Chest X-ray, PA view. Patient: 20 years old, sex M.
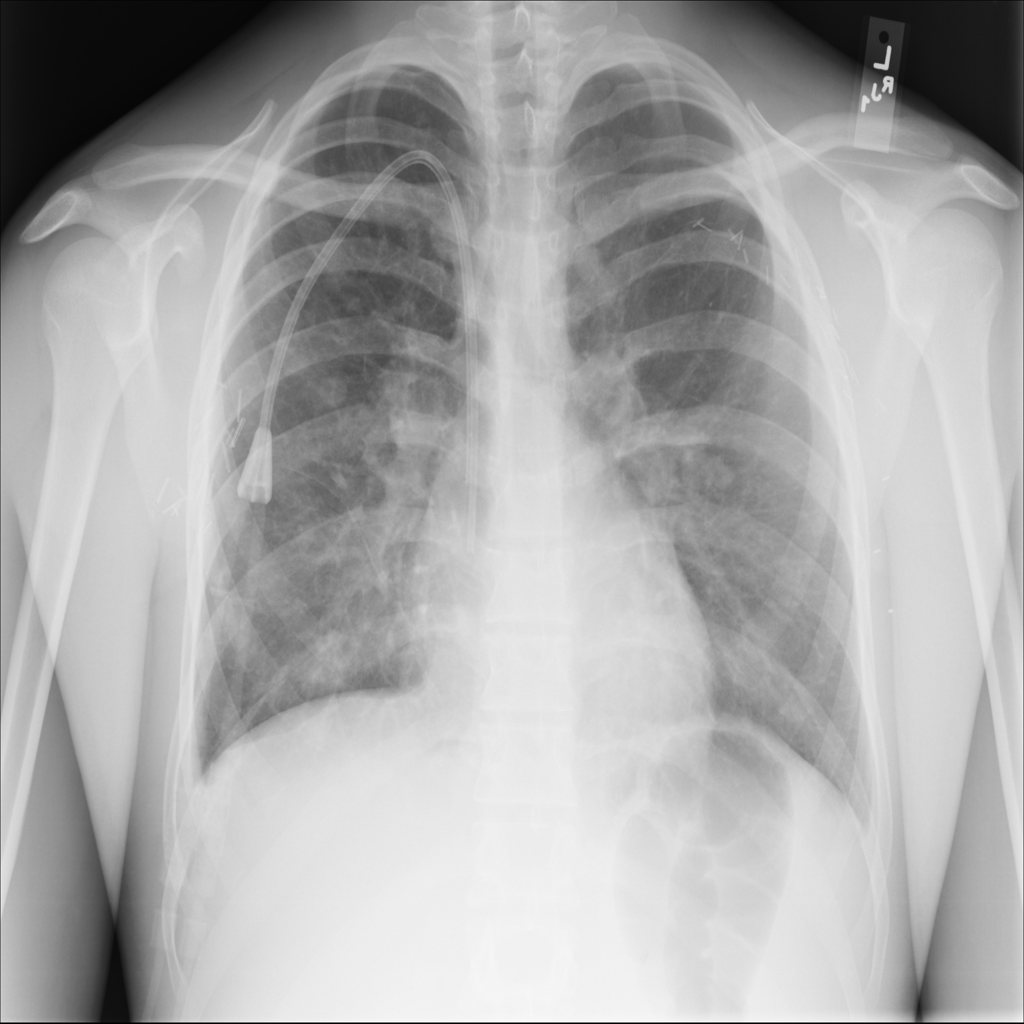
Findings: Effusion